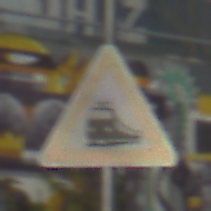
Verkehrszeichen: Bahnuebergang
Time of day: MorningAfternoon
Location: Outdoor (Urban)
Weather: PartlyCloudy
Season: NotSpecified
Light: Natural